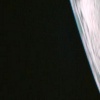
Label: space